Question: I am trying to create a diff file using the Linux diff command that has markers like this (taken from diff3 man page):
'''
<<<<<<< mine
lines from mine
=======
lines from yours
>>>>>>> yours
'''
This format is very intuitive for me and allows me to easily fix merge conflicts in vim and it works great when I am trying to merge three files (mine, yours and original) using diff3 but I would like the same format from plain diff. I was hoping this would be simple but I have not been able to get it. I have tried most of the main options (-e,--ed, etc.) and even tried to create a --changed-group-format but was unsuccessful.
Hopefully this is something simple that I just overlooked.
UPDATE:
Two file diff example with added line, removed line and conflict line:

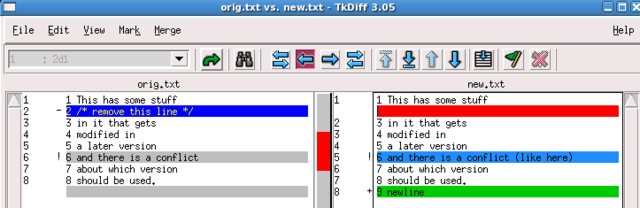
Answer: You could play with the diff options. The shell script below
'''
diff --unchanged-group-format='%=' --old-group-format='' --new-group-format='%>' --changed-group-format='<<<<<<< mine
%<=======
%>>>>>>>> yours
' orig.txt new.txt
'''
Outputs
'''
This has some stuff
in that gets
modified in
a later version
<<<<<<< mine
and there is a conflict
=======
and there is a conflict (like here)
>>>>>>> yours
about which version
should be used.
newline
'''
For the files as in your screenshot. You could look more formatting options for the diff in a documentation, e.g. <URL>.
One liner (works from command line, at least on linux):
'''
diff --unchanged-group-format="%=" --old-group-format="" --new-group-format="%>" --changed-group-format="<<<<<<< mine%c'\12'%<=======%c'\12'%>>>>>>>> yours%c'\12'" orig.txt new.txt
'''